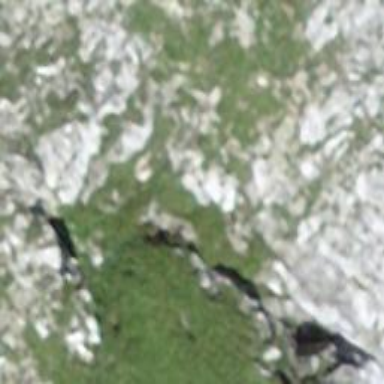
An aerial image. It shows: Natural cliff.